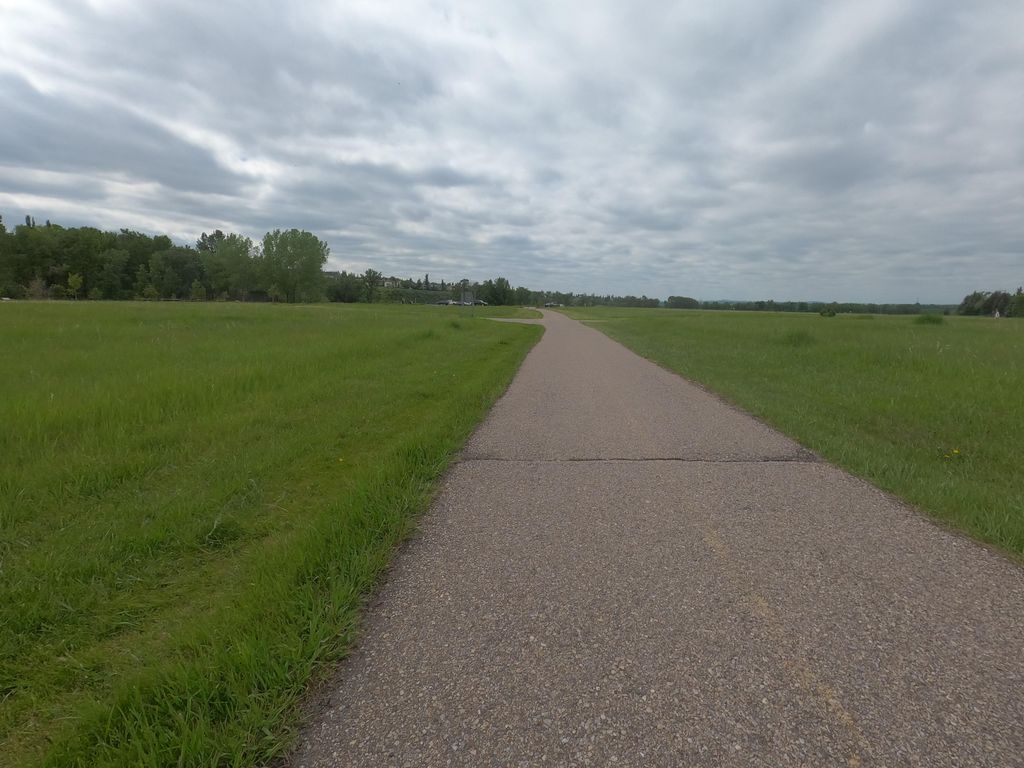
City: calgary